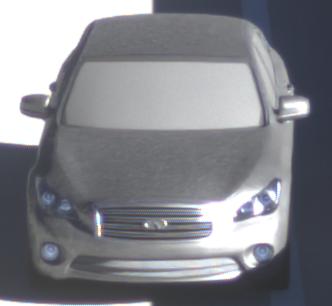
Make: Infiniti
Model: M 37
Detailed model: M (Y51)
Model produced from: 2010/10
Model produced until: 2013/11
Doors: 4
Color: gray
Road condition: dry road
Daytime: sunrise or sunset
Contrast: medium contrast